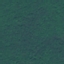
Label: Forest